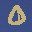
Label: 0